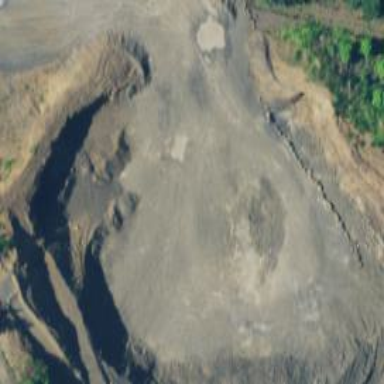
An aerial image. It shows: Quarry area.